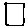
Label: square